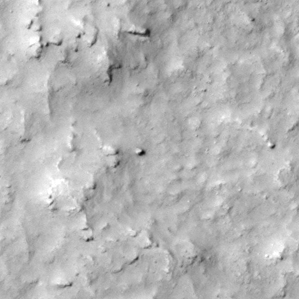
Label: non_frost